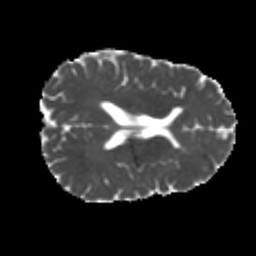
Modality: MD
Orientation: axial
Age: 25
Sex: male
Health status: healthy
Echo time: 0.074 s